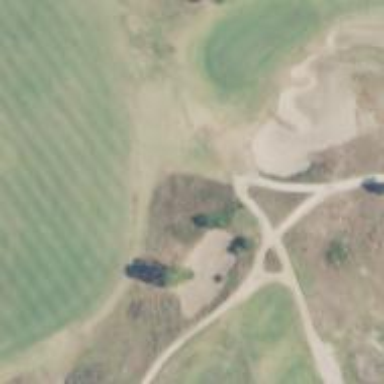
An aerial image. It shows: Service road designated as golf cart path.